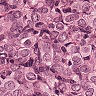
Metastatic tissue present: yes